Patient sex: M
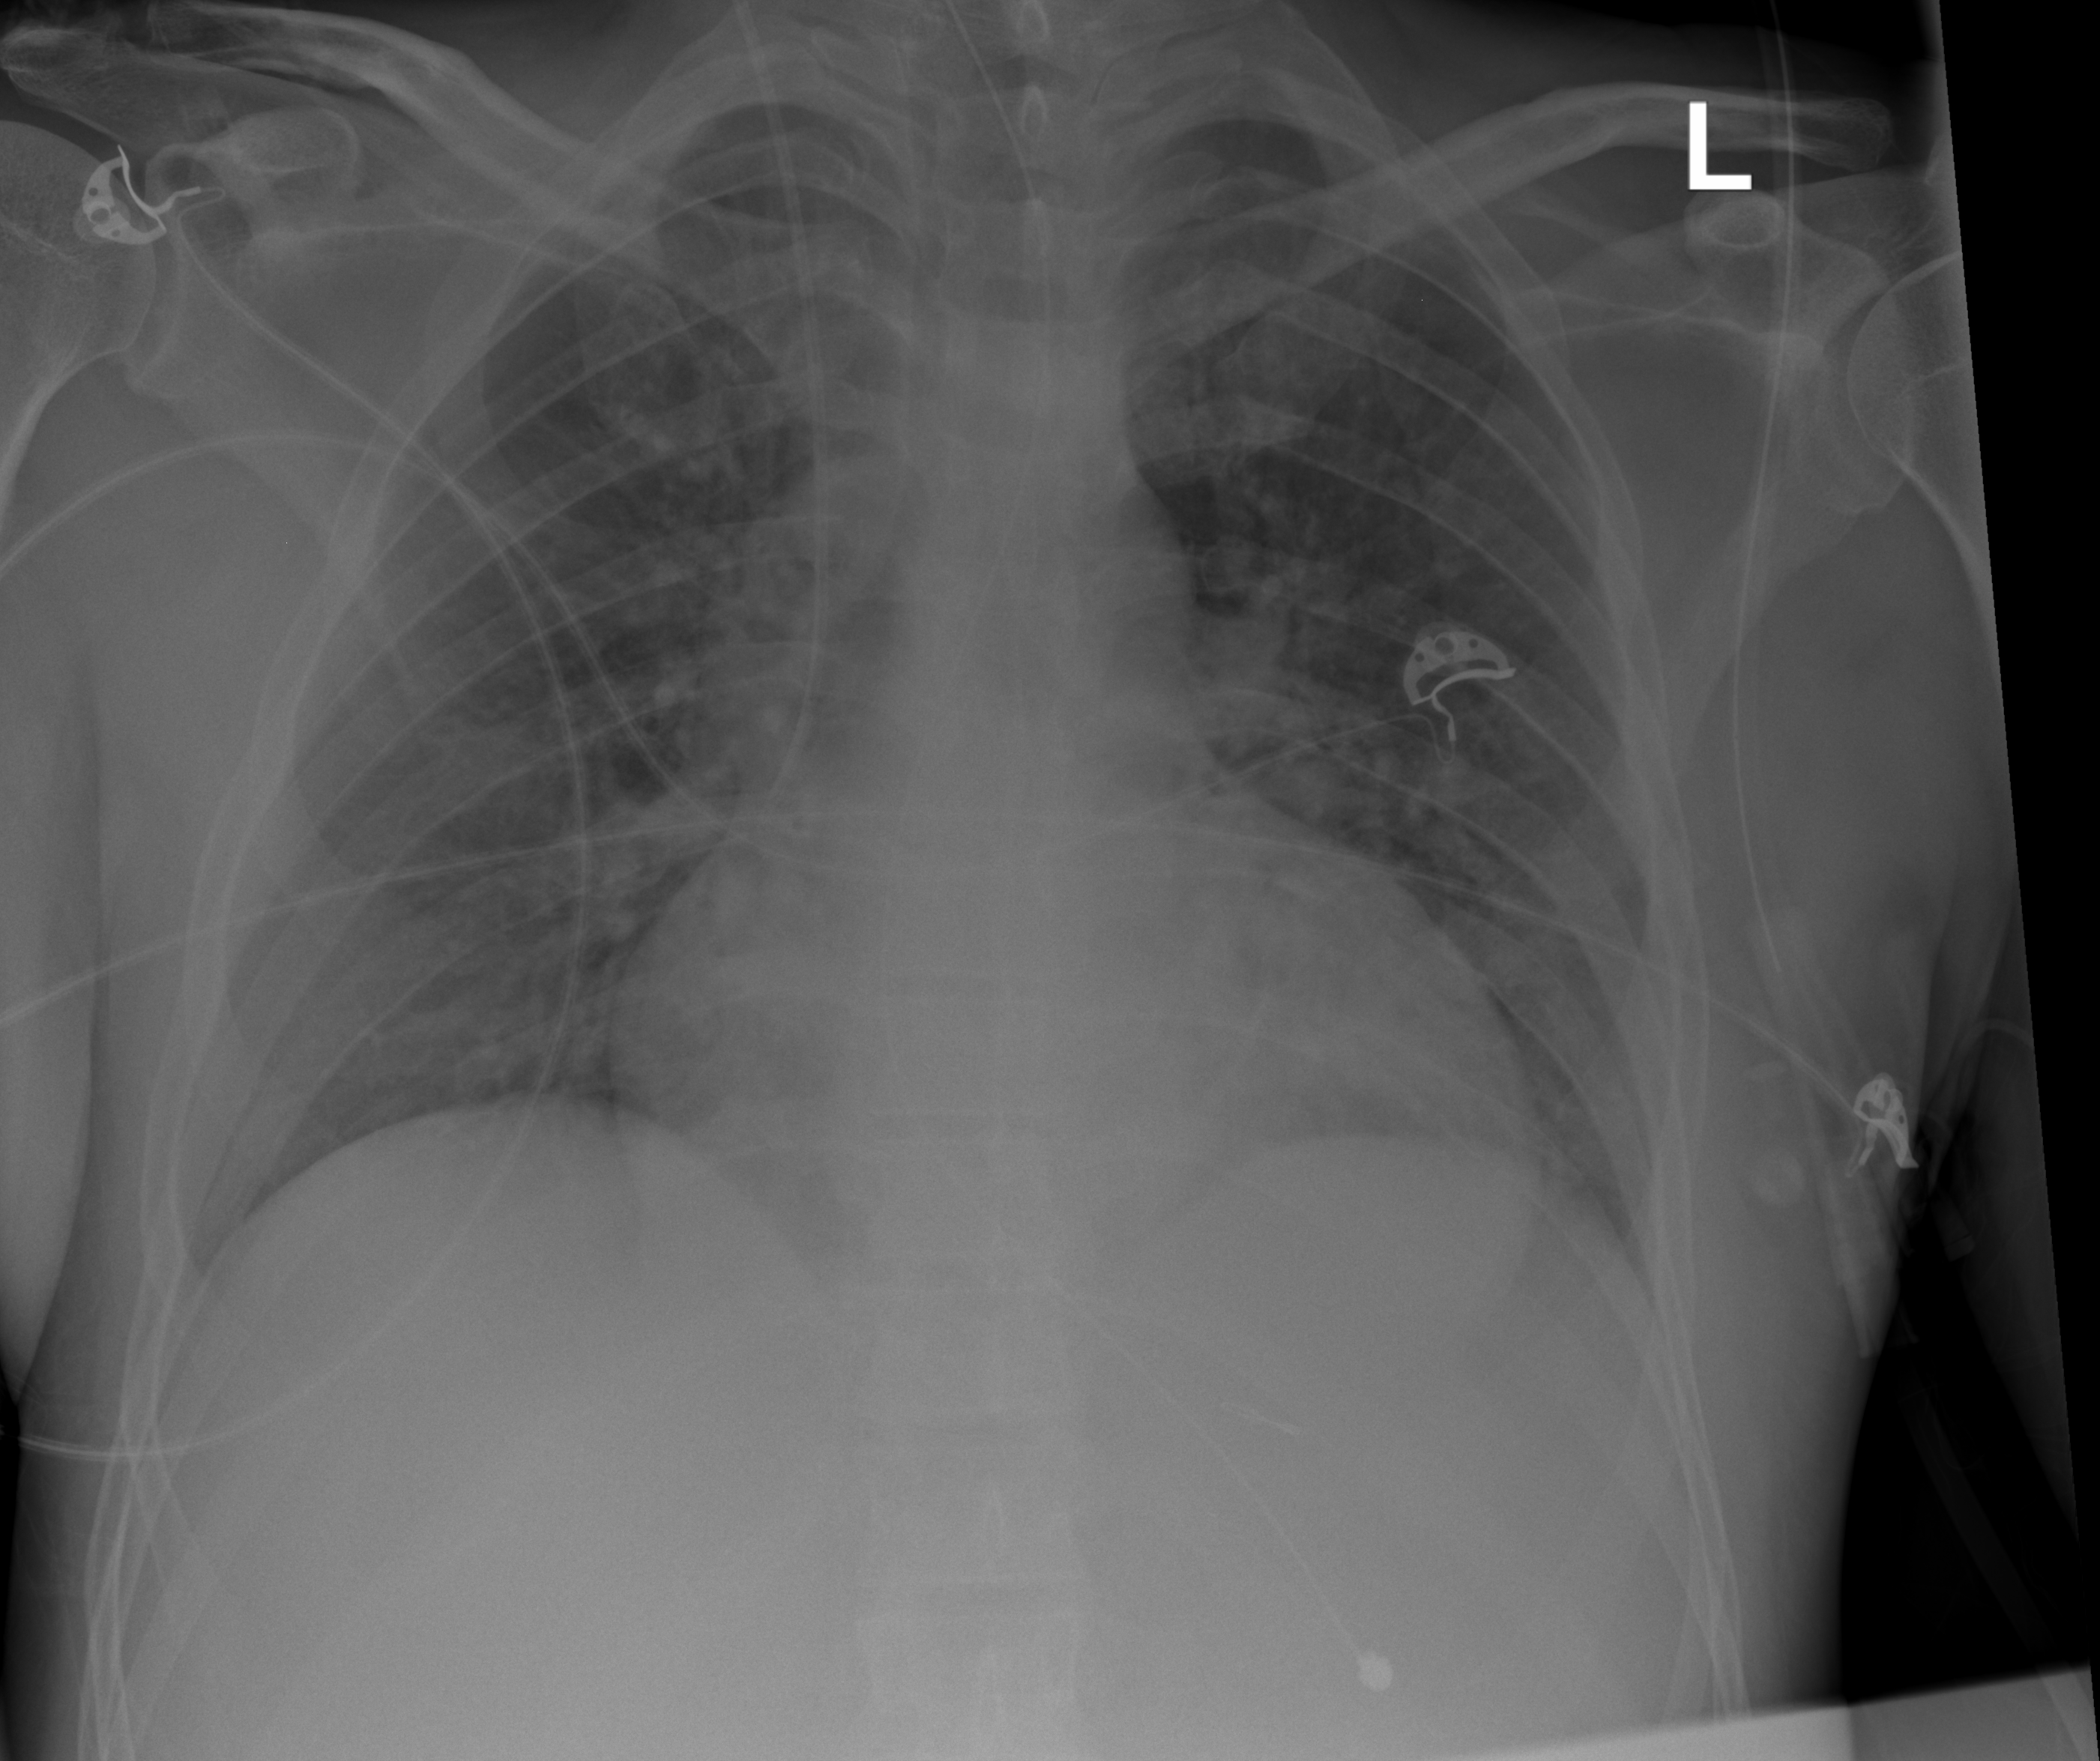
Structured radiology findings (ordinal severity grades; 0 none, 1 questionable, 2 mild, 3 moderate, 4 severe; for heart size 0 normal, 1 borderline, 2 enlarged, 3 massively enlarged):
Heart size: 2
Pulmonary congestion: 2
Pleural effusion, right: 0
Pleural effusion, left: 0
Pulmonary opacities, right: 0
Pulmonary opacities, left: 0
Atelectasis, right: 0
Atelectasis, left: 0